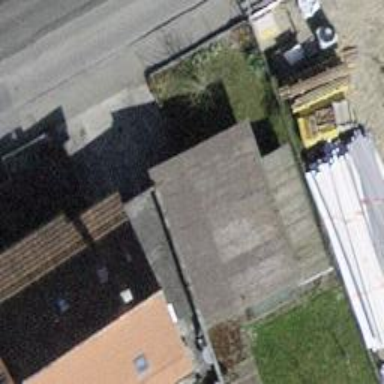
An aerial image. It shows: Flat-roofed building.